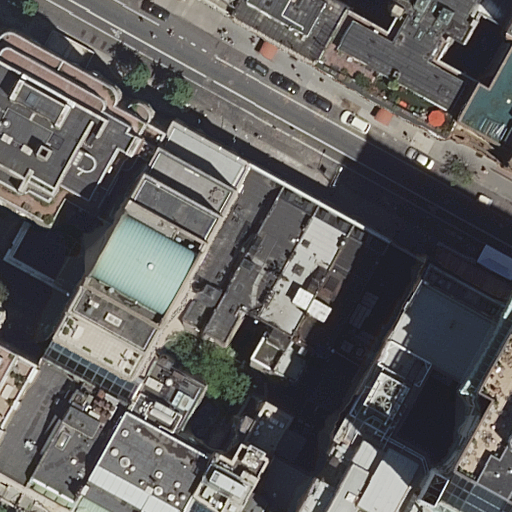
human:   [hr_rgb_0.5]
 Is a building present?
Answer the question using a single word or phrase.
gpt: yes

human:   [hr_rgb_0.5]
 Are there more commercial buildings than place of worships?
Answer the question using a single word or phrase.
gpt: no

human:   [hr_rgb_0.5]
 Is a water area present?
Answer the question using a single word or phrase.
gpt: no

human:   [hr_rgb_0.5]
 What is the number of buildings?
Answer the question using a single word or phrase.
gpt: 19

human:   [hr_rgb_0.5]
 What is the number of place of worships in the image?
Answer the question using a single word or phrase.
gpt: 1

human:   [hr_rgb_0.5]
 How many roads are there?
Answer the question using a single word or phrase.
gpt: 1

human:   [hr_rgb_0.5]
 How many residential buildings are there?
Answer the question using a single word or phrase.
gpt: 18

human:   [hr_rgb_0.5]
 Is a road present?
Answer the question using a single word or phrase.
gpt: yes

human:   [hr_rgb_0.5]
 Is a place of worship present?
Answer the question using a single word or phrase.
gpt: yes

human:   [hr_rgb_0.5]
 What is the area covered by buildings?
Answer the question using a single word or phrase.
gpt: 7368m2

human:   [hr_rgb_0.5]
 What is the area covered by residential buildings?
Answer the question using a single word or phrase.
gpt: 7363m2

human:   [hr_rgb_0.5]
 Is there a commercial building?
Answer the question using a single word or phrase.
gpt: no

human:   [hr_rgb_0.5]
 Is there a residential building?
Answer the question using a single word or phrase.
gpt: yes

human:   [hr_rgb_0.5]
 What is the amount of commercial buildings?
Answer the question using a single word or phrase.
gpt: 0

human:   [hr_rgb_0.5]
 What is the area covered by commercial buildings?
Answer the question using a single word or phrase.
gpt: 0m2

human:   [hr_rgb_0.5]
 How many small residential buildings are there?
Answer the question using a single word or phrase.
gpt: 1

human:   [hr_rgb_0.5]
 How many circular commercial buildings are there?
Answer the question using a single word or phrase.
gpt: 0

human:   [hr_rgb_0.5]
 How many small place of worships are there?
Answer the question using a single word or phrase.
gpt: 1

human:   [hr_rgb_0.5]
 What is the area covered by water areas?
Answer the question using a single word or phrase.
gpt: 0m2

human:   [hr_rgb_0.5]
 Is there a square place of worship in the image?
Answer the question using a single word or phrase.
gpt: no

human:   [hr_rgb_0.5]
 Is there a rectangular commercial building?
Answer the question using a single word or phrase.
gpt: no

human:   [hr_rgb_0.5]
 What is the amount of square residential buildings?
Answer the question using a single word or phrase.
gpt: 0

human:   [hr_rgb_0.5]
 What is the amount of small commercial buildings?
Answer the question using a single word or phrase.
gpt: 0

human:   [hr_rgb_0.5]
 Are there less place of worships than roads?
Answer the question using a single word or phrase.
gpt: no

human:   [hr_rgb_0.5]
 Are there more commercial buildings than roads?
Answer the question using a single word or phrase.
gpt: no

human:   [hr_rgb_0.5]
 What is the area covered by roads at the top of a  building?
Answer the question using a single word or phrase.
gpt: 0m2

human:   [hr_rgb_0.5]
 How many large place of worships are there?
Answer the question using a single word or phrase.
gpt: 0

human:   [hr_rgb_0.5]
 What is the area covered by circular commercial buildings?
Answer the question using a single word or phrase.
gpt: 0m2

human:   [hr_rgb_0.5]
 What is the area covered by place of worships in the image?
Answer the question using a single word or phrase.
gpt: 5m2

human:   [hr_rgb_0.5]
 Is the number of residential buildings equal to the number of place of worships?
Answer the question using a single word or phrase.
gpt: no

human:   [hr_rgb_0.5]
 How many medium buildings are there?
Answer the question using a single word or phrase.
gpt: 13

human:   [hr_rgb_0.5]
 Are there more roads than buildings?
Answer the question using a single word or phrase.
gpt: no

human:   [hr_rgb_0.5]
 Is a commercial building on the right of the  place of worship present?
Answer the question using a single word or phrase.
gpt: no

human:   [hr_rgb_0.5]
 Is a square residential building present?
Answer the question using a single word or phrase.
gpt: no

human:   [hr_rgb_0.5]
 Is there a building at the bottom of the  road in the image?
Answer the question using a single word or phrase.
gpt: yes

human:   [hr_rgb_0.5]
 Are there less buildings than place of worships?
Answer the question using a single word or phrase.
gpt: no

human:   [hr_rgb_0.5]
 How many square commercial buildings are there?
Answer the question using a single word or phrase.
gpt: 0

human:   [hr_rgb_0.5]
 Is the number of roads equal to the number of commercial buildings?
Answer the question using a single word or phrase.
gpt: no

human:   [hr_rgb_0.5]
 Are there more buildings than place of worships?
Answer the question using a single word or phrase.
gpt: yes

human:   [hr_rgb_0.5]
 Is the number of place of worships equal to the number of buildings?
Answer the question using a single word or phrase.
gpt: no

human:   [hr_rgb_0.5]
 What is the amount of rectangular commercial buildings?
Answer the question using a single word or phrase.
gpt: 0

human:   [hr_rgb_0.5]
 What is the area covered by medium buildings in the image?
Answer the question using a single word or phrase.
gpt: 3730m2

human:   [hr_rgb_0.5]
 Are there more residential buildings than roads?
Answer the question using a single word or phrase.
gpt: yes

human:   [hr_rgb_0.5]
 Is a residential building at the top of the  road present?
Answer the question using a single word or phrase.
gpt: yes

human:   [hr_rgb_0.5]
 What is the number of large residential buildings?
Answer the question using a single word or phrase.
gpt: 4

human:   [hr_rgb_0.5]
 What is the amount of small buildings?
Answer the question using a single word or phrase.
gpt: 2

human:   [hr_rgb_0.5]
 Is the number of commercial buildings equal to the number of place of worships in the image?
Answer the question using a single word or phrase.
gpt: no

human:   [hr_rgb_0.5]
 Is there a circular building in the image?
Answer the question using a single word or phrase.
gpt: no

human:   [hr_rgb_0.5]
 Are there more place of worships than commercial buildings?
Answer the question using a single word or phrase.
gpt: yes

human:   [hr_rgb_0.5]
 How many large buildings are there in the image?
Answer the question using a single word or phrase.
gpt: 4

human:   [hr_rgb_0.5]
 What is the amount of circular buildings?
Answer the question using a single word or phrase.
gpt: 0

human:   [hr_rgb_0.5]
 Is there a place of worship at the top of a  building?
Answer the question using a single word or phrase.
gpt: yes

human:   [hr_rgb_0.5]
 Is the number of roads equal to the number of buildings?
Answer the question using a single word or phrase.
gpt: no

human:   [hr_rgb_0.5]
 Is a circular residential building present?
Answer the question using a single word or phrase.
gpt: no

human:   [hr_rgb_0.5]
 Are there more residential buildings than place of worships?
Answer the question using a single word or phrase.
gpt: yes

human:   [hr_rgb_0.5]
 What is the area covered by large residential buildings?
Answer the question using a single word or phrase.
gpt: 3566m2

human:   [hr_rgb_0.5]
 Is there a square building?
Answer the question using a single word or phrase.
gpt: no

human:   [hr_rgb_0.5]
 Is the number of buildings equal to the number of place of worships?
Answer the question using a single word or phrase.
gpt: no

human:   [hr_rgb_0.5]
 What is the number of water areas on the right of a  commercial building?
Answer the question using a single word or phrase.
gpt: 0

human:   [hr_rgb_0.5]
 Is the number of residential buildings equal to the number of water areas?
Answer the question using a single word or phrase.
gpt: no

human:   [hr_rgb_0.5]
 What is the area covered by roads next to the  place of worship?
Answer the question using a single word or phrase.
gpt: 0m2

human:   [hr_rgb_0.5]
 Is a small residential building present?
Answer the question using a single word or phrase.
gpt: yes

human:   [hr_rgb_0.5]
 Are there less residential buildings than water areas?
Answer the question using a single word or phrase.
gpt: no

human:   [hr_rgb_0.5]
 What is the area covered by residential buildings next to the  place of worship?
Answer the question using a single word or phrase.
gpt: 7363m2